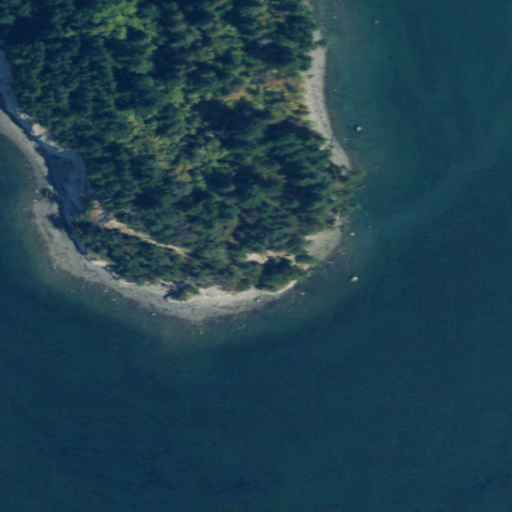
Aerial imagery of cape in Washington named Polnell Point containing open water, barren land, open development, herbaceous wetlands, low intensity development, evergreen forest, and medium intensity development